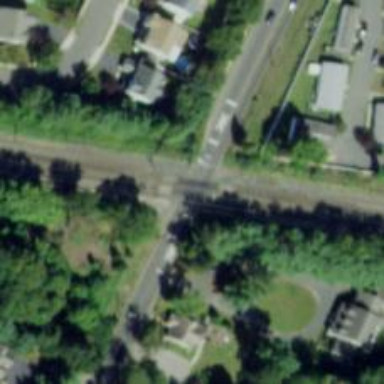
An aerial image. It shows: Level crossing on the railway with lights.